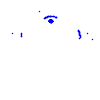
Particle: electron